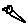
Label: bird